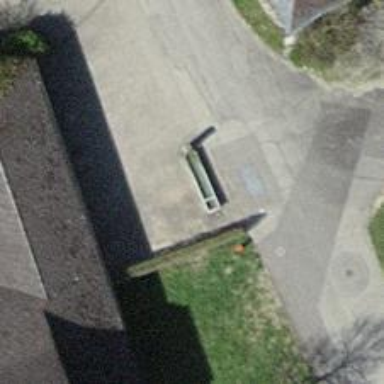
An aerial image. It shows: Fountain.